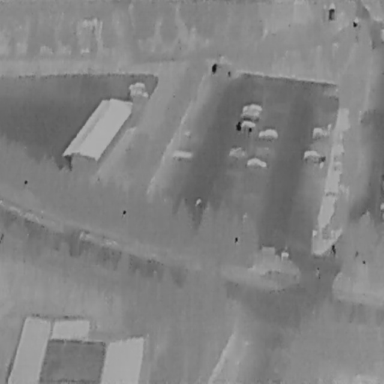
There are nine Cars in the infrared image.